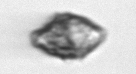
Label: Kryptoperidinium_triquetrum